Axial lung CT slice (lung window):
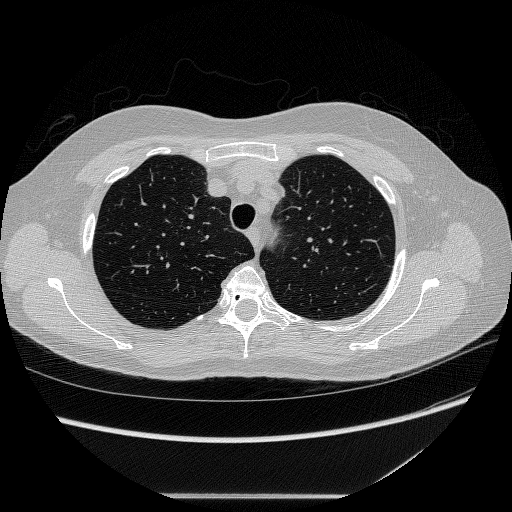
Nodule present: no